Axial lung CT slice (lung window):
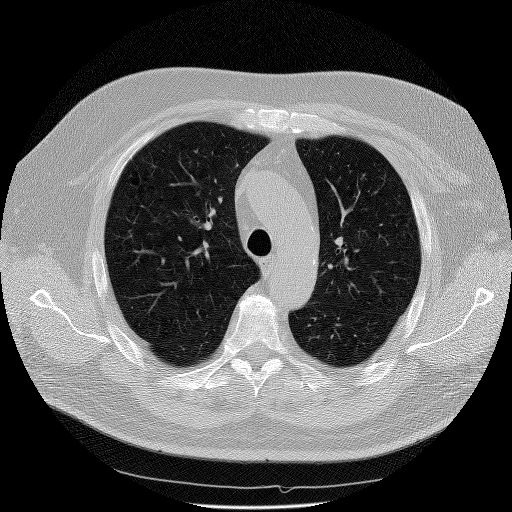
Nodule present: no